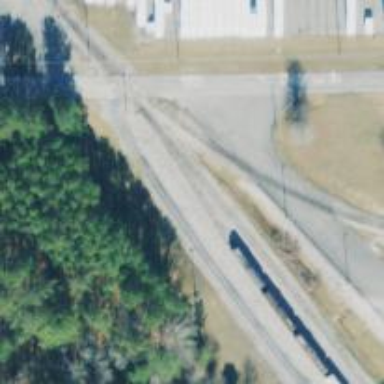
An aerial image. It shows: Railway spur service.